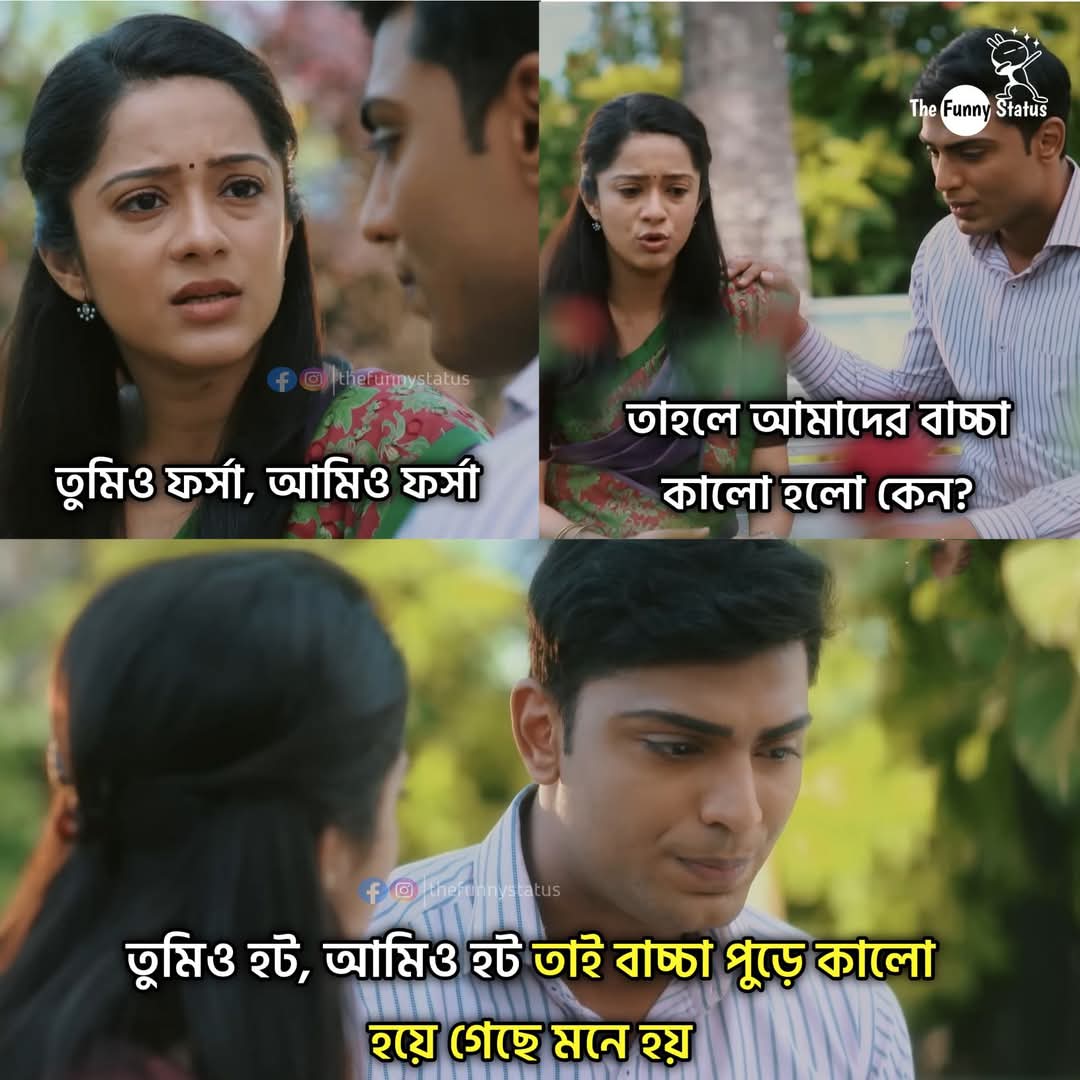
Text: তুমিও ফর্সা, আমিও ফর্সা
তাহলে আমাদের বাচ্চা কালো হলো কেন?
তুমিও হট, আমিও হট তাই বাচ্চা পুড়ে কালো হয়ে গেছে মনে হয়
Label: Non Hate